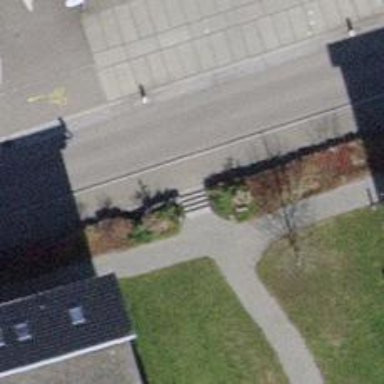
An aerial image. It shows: Road with steps.